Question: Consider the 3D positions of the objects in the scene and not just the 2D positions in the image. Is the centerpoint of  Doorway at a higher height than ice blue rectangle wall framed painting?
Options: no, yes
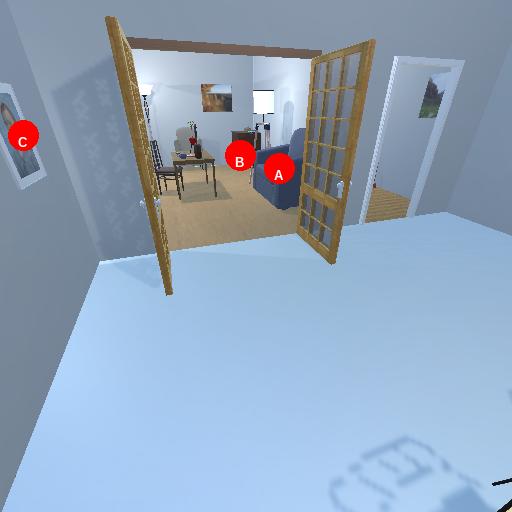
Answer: no